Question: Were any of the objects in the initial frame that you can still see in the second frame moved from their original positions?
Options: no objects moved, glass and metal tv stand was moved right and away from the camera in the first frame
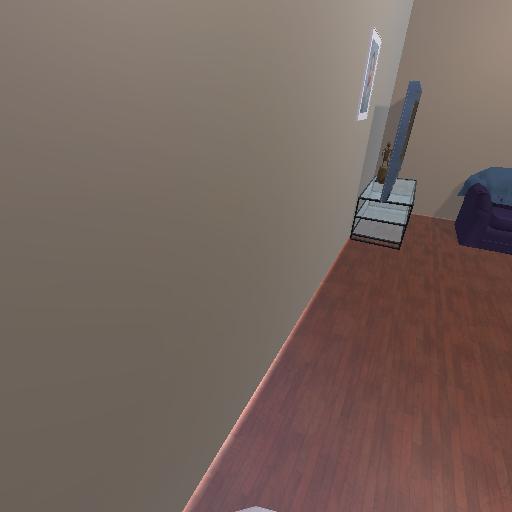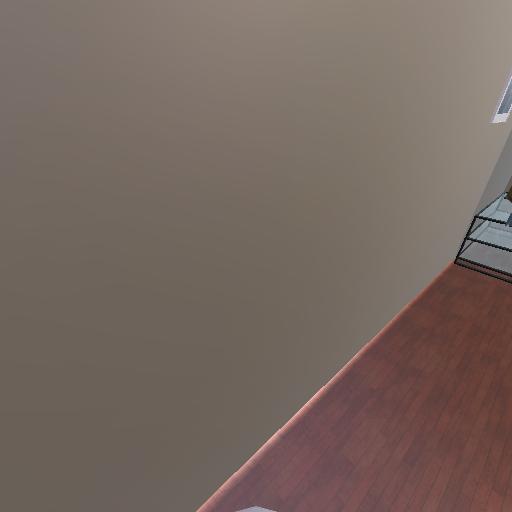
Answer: no objects moved